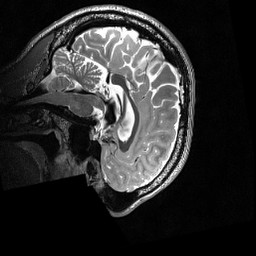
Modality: T2w
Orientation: sagittal
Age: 21
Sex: male
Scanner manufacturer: siemens
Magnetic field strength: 3 T
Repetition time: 3.2 s
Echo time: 0.56 s